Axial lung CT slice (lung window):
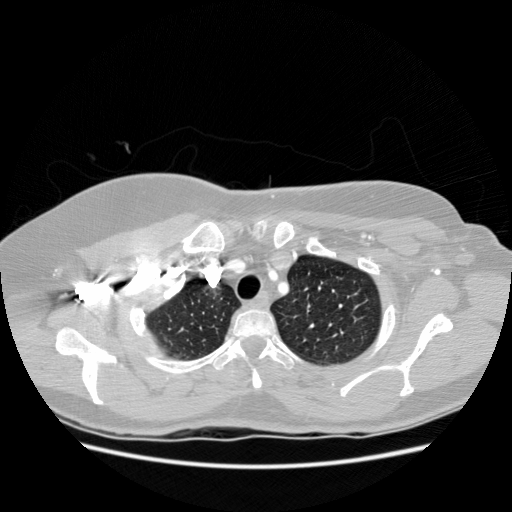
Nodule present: no